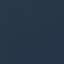
Land use / land cover class: SeaLake